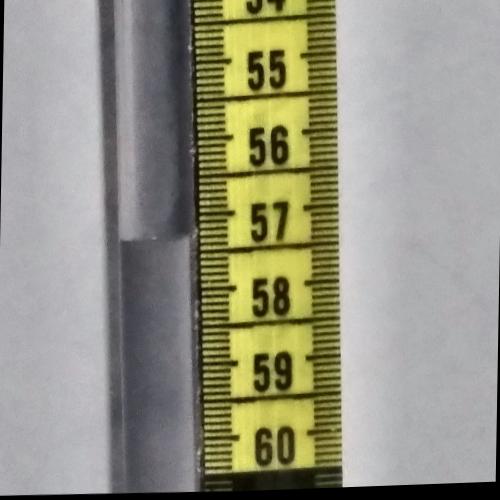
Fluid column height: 57.3 cm